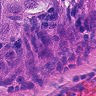
Metastatic tissue present: yes